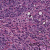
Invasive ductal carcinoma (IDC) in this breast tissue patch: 1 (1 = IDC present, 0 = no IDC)